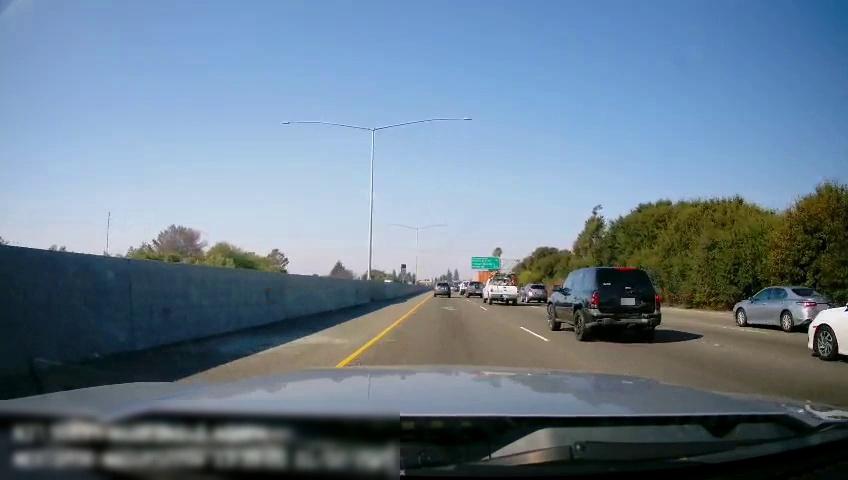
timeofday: Day
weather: Sunny
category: Drivable Space
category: Vehicles | SUV
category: Vehicles | SUV
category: Vehicles | Truck
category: Vehicles | Car
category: Vehicles | Truck
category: Vehicles | Car
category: Vehicles | SUV
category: Vehicles | Car
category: Vehicles | Truck
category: Lanes | Current Lane
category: Lanes | Current Lane
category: Lanes | Alternate Lane
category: Traffic | Signs
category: Traffic | Signs